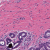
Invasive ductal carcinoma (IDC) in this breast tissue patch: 0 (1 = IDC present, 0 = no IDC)